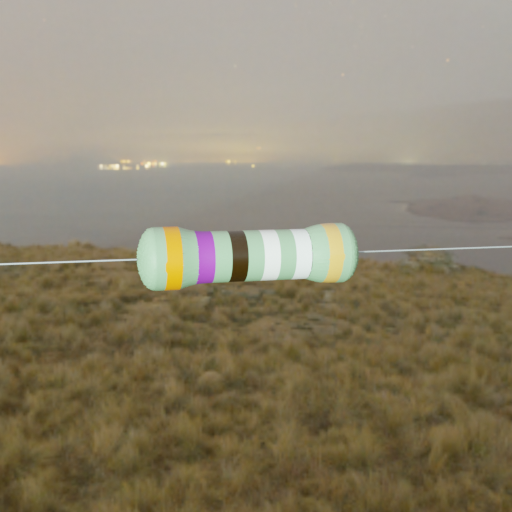
Resistor colour bands (in order): orange, violet, black, white, white, gold